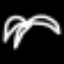
Label: palm tree